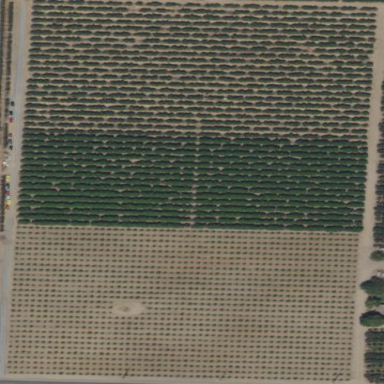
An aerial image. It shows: Orchard.